Question: I tried to make a Paypal checkout like <URL>. That works fine for Chrome but in Firefox I get stuck with this:

Form
'''
<html><body>
Paypal redirect...<br />
<form name="frm" action="https://sandbox.paypal.com/cgi-bin/webscr" method="post">
<input type="hidden" name="cmd" value="_xclick" />
<input type="hidden" name="business" value="bbbb@bbb.com" />
<input type="hidden" name="return" value="http://bbb.com/yeah.php" />
<input type="hidden" name="undefined_quantity" value="1" />
<input type="hidden" name="item_name" value="Order #<?= $_SESSION['order_id'] ?>" />
<input type="hidden" name="item_number" value="order_<?= $_SESSION['order_id'] ?>" />
<input type="hidden" name="amount" value="<?= $_SESSION['kasse_price'] ?>" />
<input type="hidden" name="shipping" value="0.00" />
<input type="hidden" name="no_shipping" value="1" />
<input type="hidden" name="cn" value="Comments" />
<input type="hidden" name="currency_code" value="EUR" />
<input type="hidden" name="lc" value="DE" />
<input type="hidden" name="bn" value="PP-BuyNowBF" />
<input type="image" src="https://www.paypal.com/de_DE/i/btn/btn_paynow_SM.gif" border="0" name="submit" alt="Mit PayPal bezahlen." />
<img alt="" border="0" src="https://www.paypal.com/de_DE/i/scr/pixel.gif" width="1" height="1" />
</form>
<script language="JavaScript">
document.frm.submit();
</script></body></html>
'''
I checked the POST parameters send to Paypal. The look fine for both browsers. Notice that I automatically send the form. I know that is not nice but I don't know a better way to I try to make this work.
Any idea why it fails for Firefox?
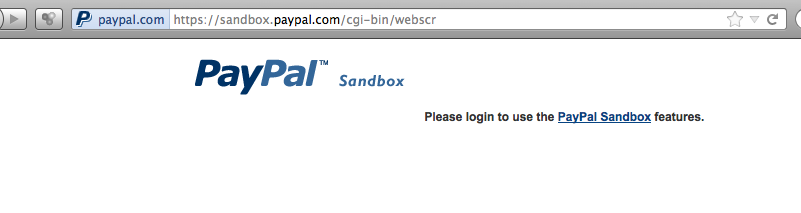
Answer: It's not about Firefox or Chrome, you need to be logged in with your developer account. You should have a developer account (set up here <URL> you used to define at least a buyer and a seller account.
To use the sandbox account you need to be logged in. You will have a "pseudo-login" for that buyer account you have but that's in the context you are already logged in with your dev account.